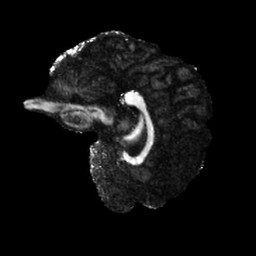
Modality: FA
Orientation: sagittal
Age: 30
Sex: female
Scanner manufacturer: siemens
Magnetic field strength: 6.98 T
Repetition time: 7.776 s
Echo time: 0.076 s